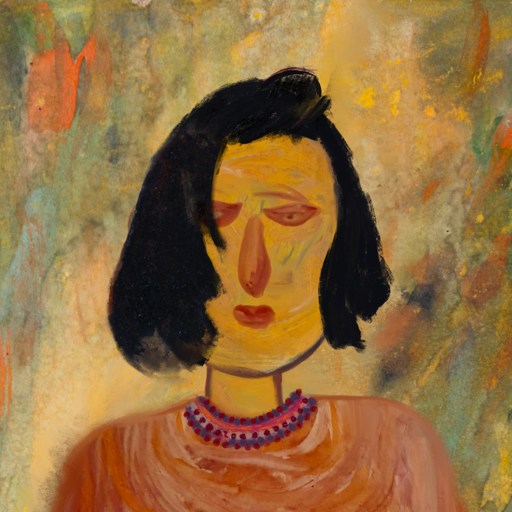
Background: Comrade, Head And Neck Front: After_Raid, Face Front: Pious_Lady, Bust: Pious_Lady, Hair Front: Mosgoul, Head Accessory: Blank, Second Necklace: Blank, Necklace: Roy_Bahadur, Baby: Blank